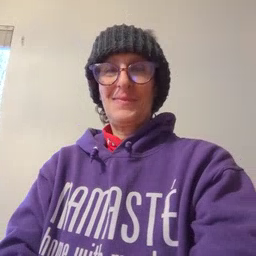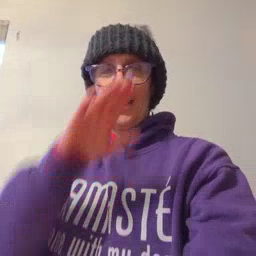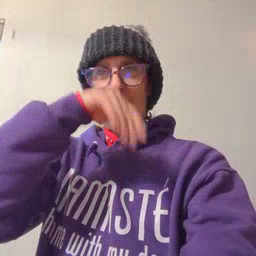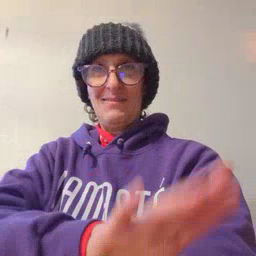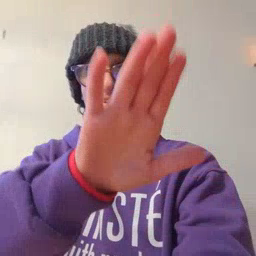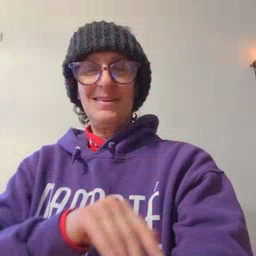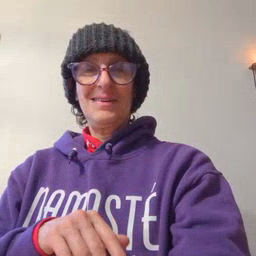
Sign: elephant